Question: In my project, I have a QVector full of QStrings containing file paths/names that don't actually exist on any drive:
'''
QVector<QString> fileNames["level.dat", "data/villages.dat", "players/player1.dat"]//etc
'''
I want to create a tree in my QTreeWidget that resembles a sort of file directory like this:

How would I go about creating something like this quickly and efficiently?
Thanks for your time :)
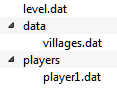
Answer: This solution does not avoid duplicate, so if you need that in the future, you could extend this piece of code with adding valiation for that. Anyway, this code produces the exact ame output for me that you have just described to wish to have.
### main.cpp
'''
#include <QTreeWidget>
#include <QStringList>
#include <QApplication>
int main(int argc, char **argv)
{
QApplication application(argc, argv);
QStringList fileNames{"level.dat", "data/villages.dat", "players/player1.dat"};
QTreeWidget treeWidget;
treeWidget.setColumnCount(1);
for (const auto& filename : fileNames) {
QTreeWidgetItem *parentTreeItem = new QTreeWidgetItem(&treeWidget);
parentTreeItem->setText(0, filename.split('/').first());
QStringList filenameParts = filename.split('/').mid(1);
for (const auto& filenamePart : filenameParts) {
QTreeWidgetItem *treeItem = new QTreeWidgetItem();
treeItem->setText(0, filenamePart);
parentTreeItem->addChild(treeItem);
parentTreeItem = treeItem;
}
}
treeWidget.show();
return application.exec();
}
'''
### main.pro
'''
TEMPLATE = app
TARGET = main
QT += widgets
CONFIG += c++14
SOURCES += main.cpp
'''
### Build and Run
'''
qmake && make && ./main
'''
On a site node: you ought to use QStringList rather than QVector. In addition, your current initialization attempt surely results in compiler error. That is invalid initialization.